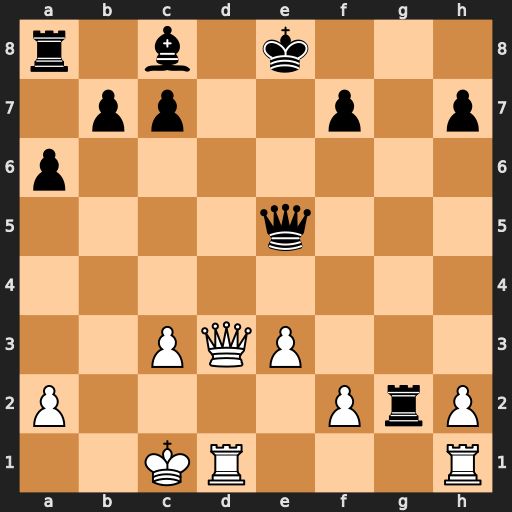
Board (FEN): r1b1k3/1pp2p1p/p7/4q3/8/2PQP3/P4PrP/2KR3R
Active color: w
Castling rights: q
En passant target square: -
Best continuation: Qd8#